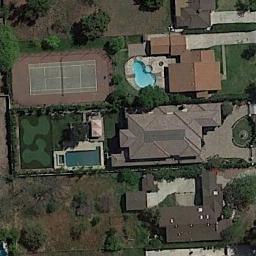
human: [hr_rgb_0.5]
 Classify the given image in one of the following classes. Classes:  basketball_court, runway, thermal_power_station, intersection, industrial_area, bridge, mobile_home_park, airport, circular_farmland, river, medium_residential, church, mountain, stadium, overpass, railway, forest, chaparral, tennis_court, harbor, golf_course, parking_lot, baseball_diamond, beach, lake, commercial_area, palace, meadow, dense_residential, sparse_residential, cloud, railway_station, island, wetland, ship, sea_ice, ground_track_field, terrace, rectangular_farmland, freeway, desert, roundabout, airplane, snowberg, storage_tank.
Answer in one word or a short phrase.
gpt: tennis_court